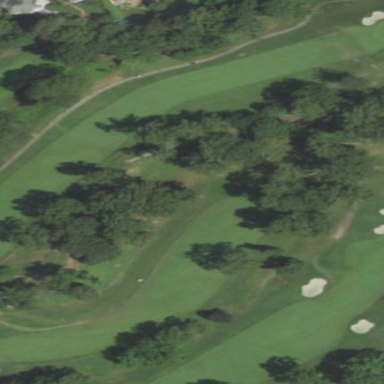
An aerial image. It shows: Golf fairway in the image.